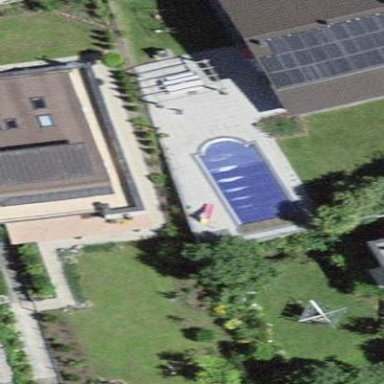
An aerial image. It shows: Swimming pool located in leisure land.